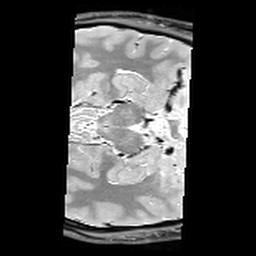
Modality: PDw
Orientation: axial
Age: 25
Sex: male
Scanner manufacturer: siemens
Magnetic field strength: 3 T
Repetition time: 6.49 s
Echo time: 0.016 s